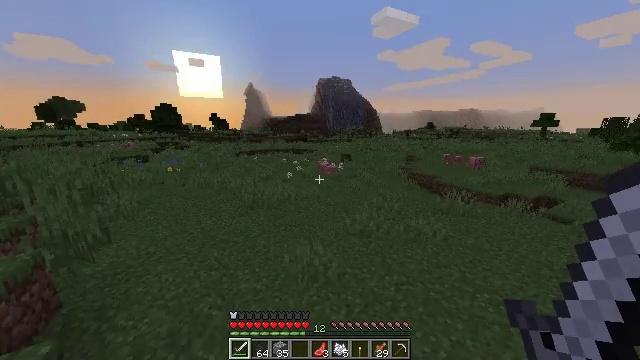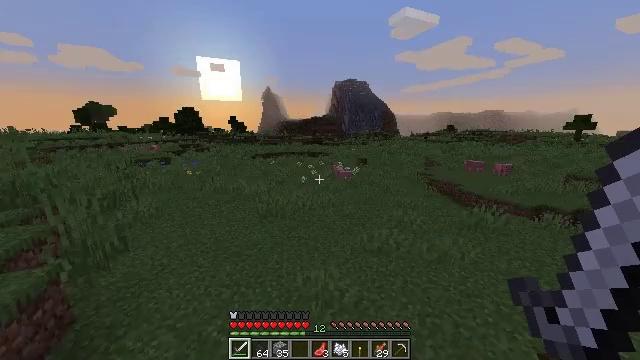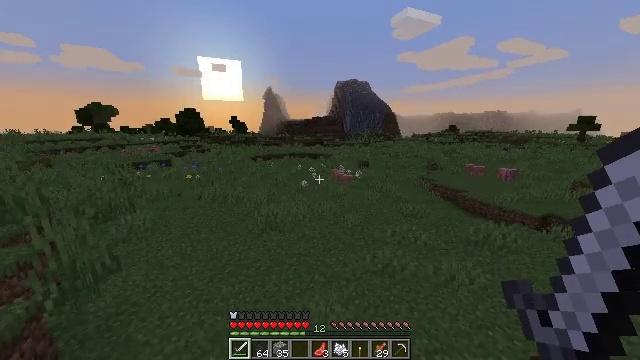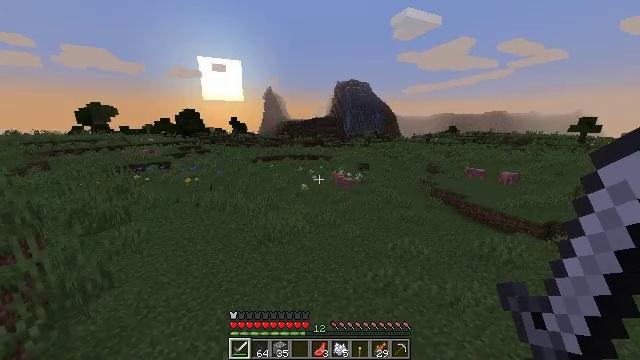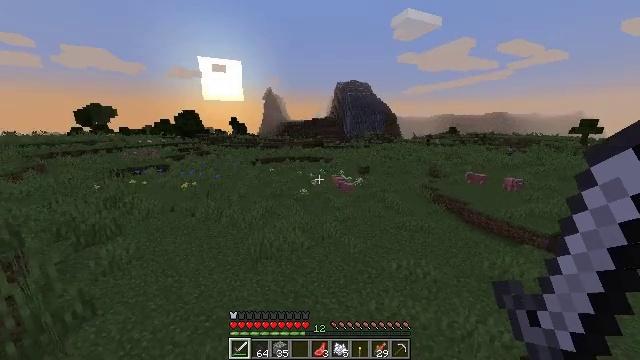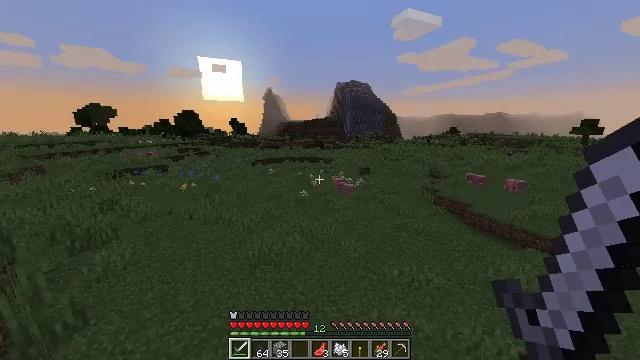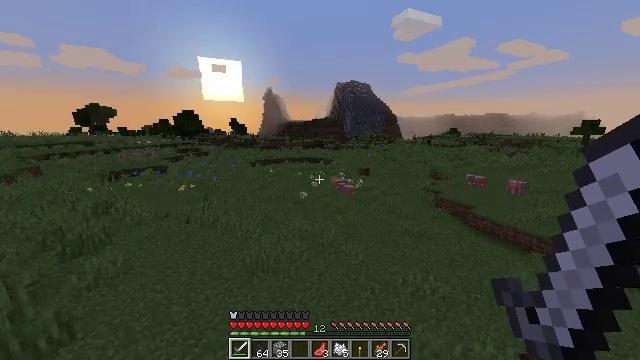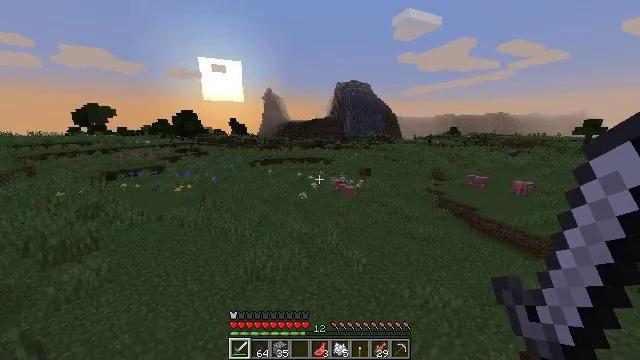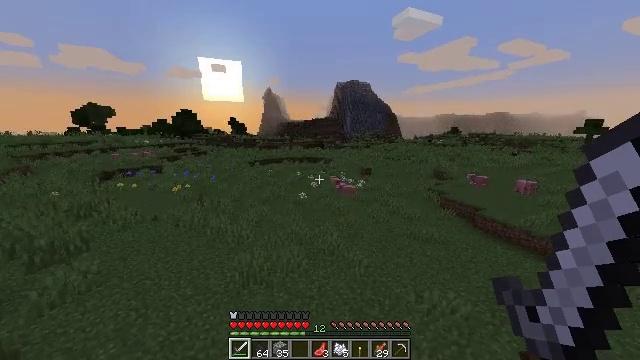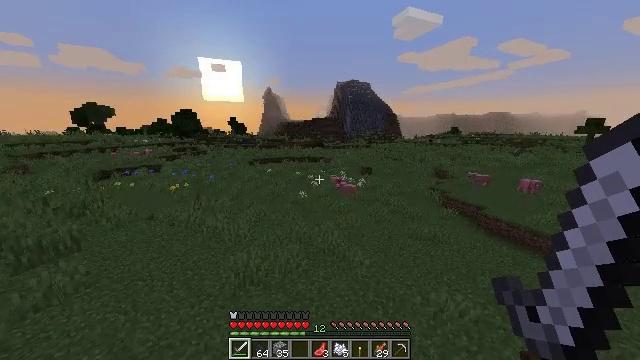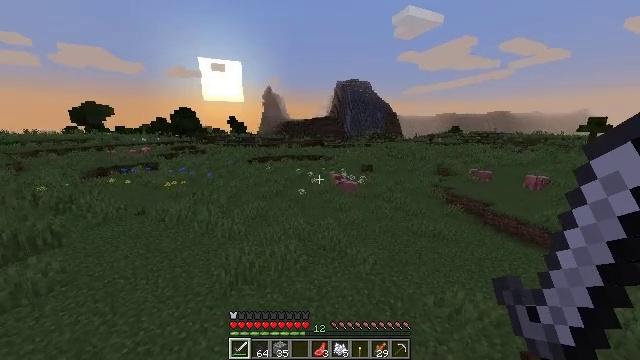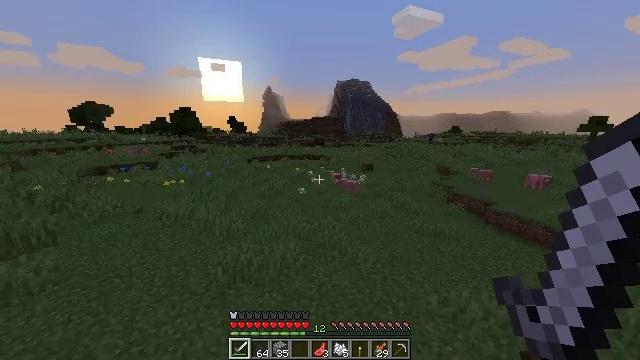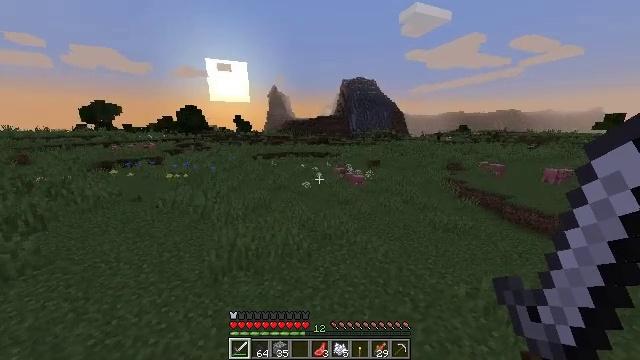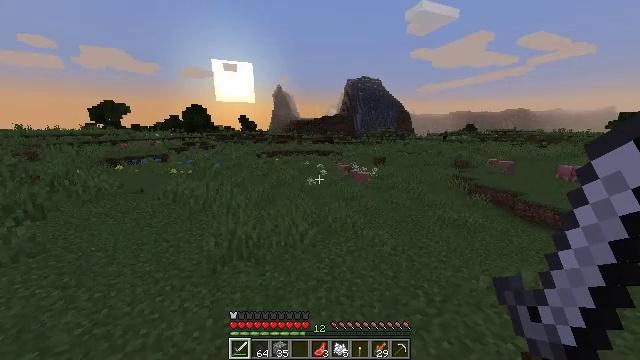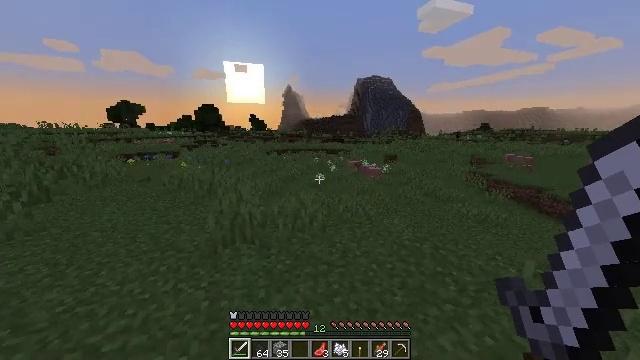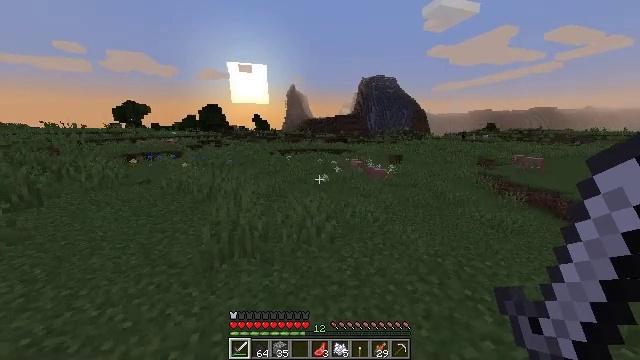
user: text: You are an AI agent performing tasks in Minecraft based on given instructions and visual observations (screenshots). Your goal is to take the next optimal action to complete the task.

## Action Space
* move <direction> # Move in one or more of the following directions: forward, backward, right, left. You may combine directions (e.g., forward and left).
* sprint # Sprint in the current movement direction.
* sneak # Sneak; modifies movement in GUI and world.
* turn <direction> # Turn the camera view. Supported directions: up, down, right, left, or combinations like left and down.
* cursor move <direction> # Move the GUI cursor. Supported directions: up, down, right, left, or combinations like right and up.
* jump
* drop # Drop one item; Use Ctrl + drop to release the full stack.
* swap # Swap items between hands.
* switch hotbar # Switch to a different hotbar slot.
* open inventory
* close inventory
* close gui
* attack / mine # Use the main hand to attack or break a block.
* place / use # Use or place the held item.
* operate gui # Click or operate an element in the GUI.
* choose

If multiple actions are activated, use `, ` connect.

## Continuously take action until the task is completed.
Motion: motion action
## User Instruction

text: Get cooked salmon by cooking raw salmon in the furnace.
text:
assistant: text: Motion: move forward, turn left, jump
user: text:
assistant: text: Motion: move forward, jump
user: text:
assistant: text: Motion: move forward, jump
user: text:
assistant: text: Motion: move forward, jump
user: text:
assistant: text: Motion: move forward, jump
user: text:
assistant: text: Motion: move forward, jump
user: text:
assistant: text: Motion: move forward, jump
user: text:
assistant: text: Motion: move forward, jump
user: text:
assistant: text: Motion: move forward, jump
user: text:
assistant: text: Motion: move forward, jump
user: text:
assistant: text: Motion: move forward and move left, jump
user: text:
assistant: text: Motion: move forward and move left, turn left, jump
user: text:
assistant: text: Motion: move forward and move left, turn left, jump
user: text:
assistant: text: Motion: move forward and move left, turn left, jump
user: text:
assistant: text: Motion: move forward and move left, jump
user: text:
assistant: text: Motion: move forward and move left, jump
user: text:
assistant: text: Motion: move forward and move left, jump
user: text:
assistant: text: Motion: move forward and move left, jump
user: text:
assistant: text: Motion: move forward and move left, jump
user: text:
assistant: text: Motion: move forward and move left, jump
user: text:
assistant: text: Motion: move forward and move left, jump
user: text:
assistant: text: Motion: move forward and move left, jump
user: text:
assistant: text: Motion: move forward and move left, turn left, jump
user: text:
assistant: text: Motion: move forward and move left, turn left, jump
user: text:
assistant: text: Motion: move forward and move left, turn left, jump
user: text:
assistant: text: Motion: move forward and move left, turn left, jump
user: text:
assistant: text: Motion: move forward and move left, turn left, jump
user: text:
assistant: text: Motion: move forward and move left, jump
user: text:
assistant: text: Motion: move forward and move left, jump
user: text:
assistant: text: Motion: move forward and move left, jump